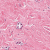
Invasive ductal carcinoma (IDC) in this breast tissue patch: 1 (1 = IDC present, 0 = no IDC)